Question: I'm trying to make a tilemap-based game using cocos2d 2.1 and Tiled 0.9.1. The game runs perfectly on the simulator, but I have gaps (artifact lines) between the tiles when running on the device.
Please see the screenshot.

The diff is the difference (made in photoshop) between the original tile (taken straight from the png of the tileset) and the tile as rendered by cocos2d. As you can see, in simulator they are 100% identical. However, on the device it seems that cocos2d shrinks the tile texture vertically by just a little bit. The 1 pixel stripe is actually the texture above the troublesome tile in the tileset.
Any idea what caused this and how to fix it?
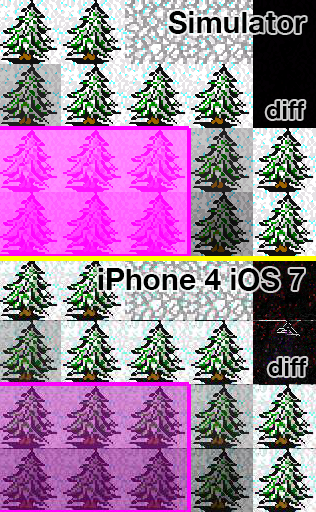
Answer: Not certain why this happens on devices only, but you should read in ccConfig.h for parameter CC_FIX_ARTIFACTS_BY_STRECHING_TEXEL. This in itself is a bad kludge, but it gives you a hint as to where to look.
Basically, you should make certain that all your positions are on an exact pixel boundary, ie on non-retina devices cast them to int, and on retina devices round to the nearest exact multiple of .5. Best way to ensure that is to make all your textures w,h even numbers ... the onus is on the artist for anything that will not move. If you move things, and the final position is calculated (for example in a ccTouches move,end), make certain you do this rounding there. Beware of batch nodes : the node itself, and all its children should be on pel boundary.